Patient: sex M, age 65
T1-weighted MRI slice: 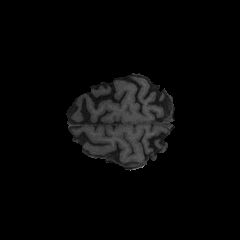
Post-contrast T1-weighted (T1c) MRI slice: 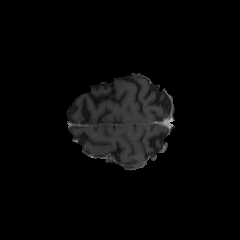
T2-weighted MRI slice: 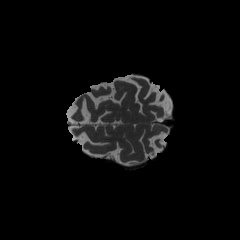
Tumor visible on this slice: no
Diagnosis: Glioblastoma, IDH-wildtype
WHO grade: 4